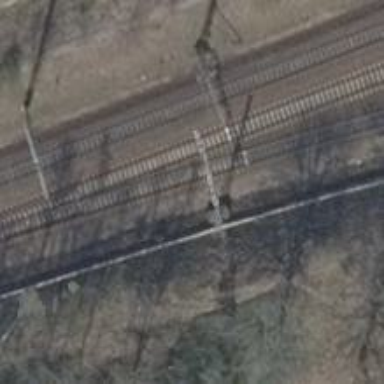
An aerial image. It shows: Railway track with contact line for electrification.